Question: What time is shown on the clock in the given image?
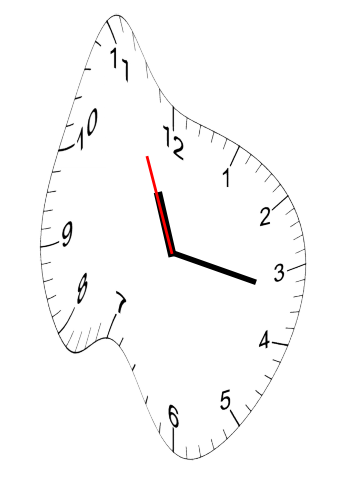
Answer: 11:16:56